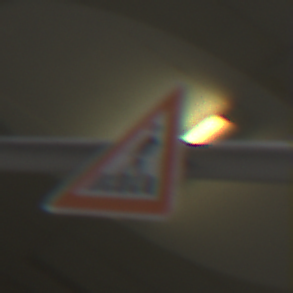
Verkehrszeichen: FussgaengerueberwegRechts
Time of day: Midday
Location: Roofed (Urban)
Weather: Overcast
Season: NotSpecified
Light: Artificial